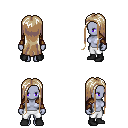
a pixel art fantasy rpg character, female body template, dark elf, purple skin, leather shoulder armor, white pants, white blonde extra-long hairstyle, cloth bracers, black shoes, four views (front, back, left, right), 2x2 character sprite sheet, small pixel art, hard edges, no anti-aliasing